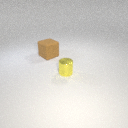
large brown rubber cube behind small yellow metal cylinder